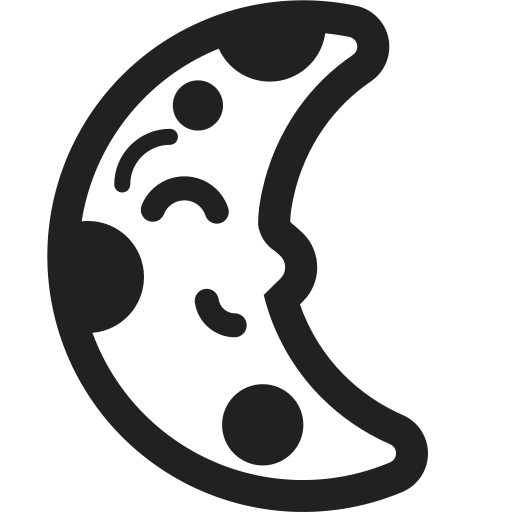
last quarter moon face high contrast